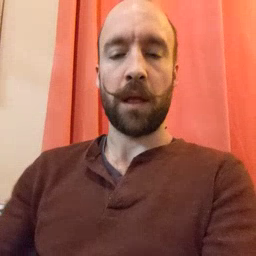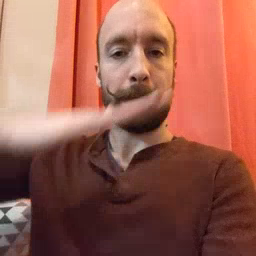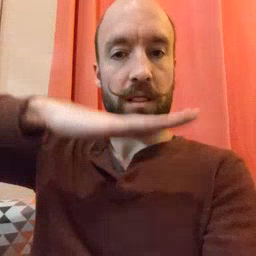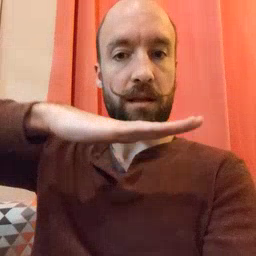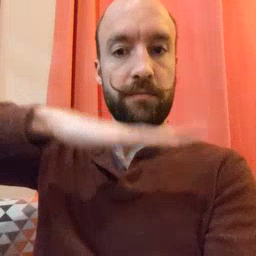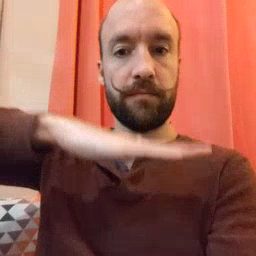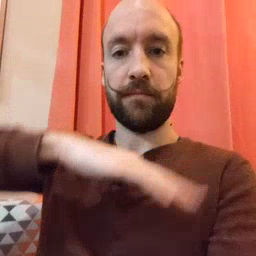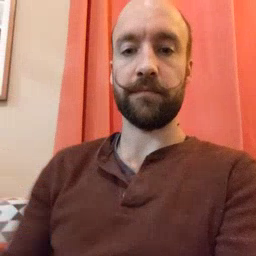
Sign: table